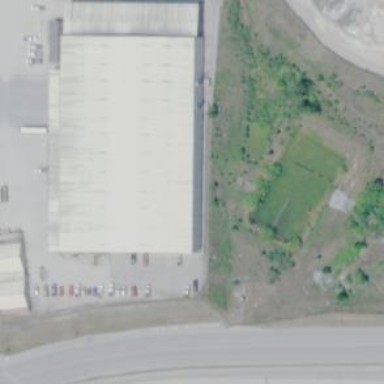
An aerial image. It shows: Industrial building.